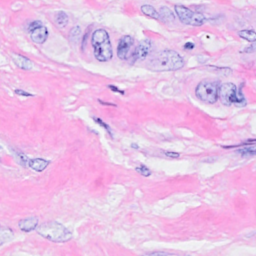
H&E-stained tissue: Breast